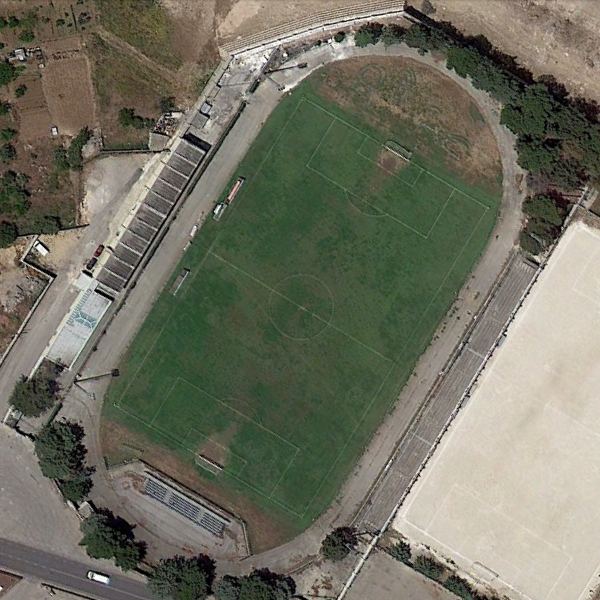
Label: Playground